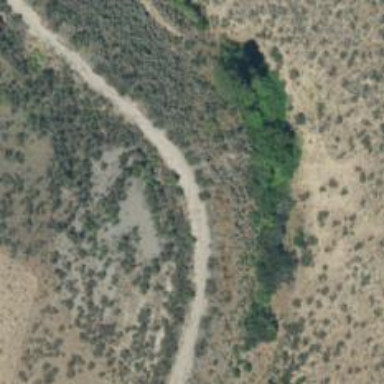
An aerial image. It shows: Abandoned path.